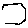
Label: hexagon